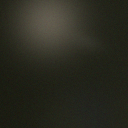
Screen state: off